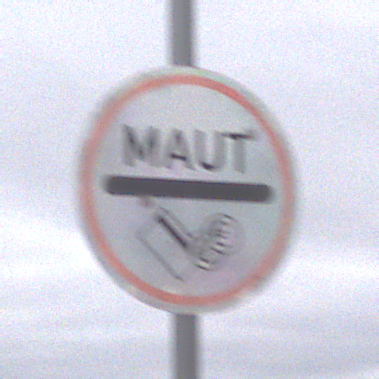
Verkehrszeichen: MautflichtigeStrecke
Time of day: Midday
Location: Outdoor (Nature)
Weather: Overcast
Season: NotSpecified
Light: Natural